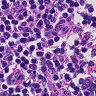
Metastatic tissue present: no